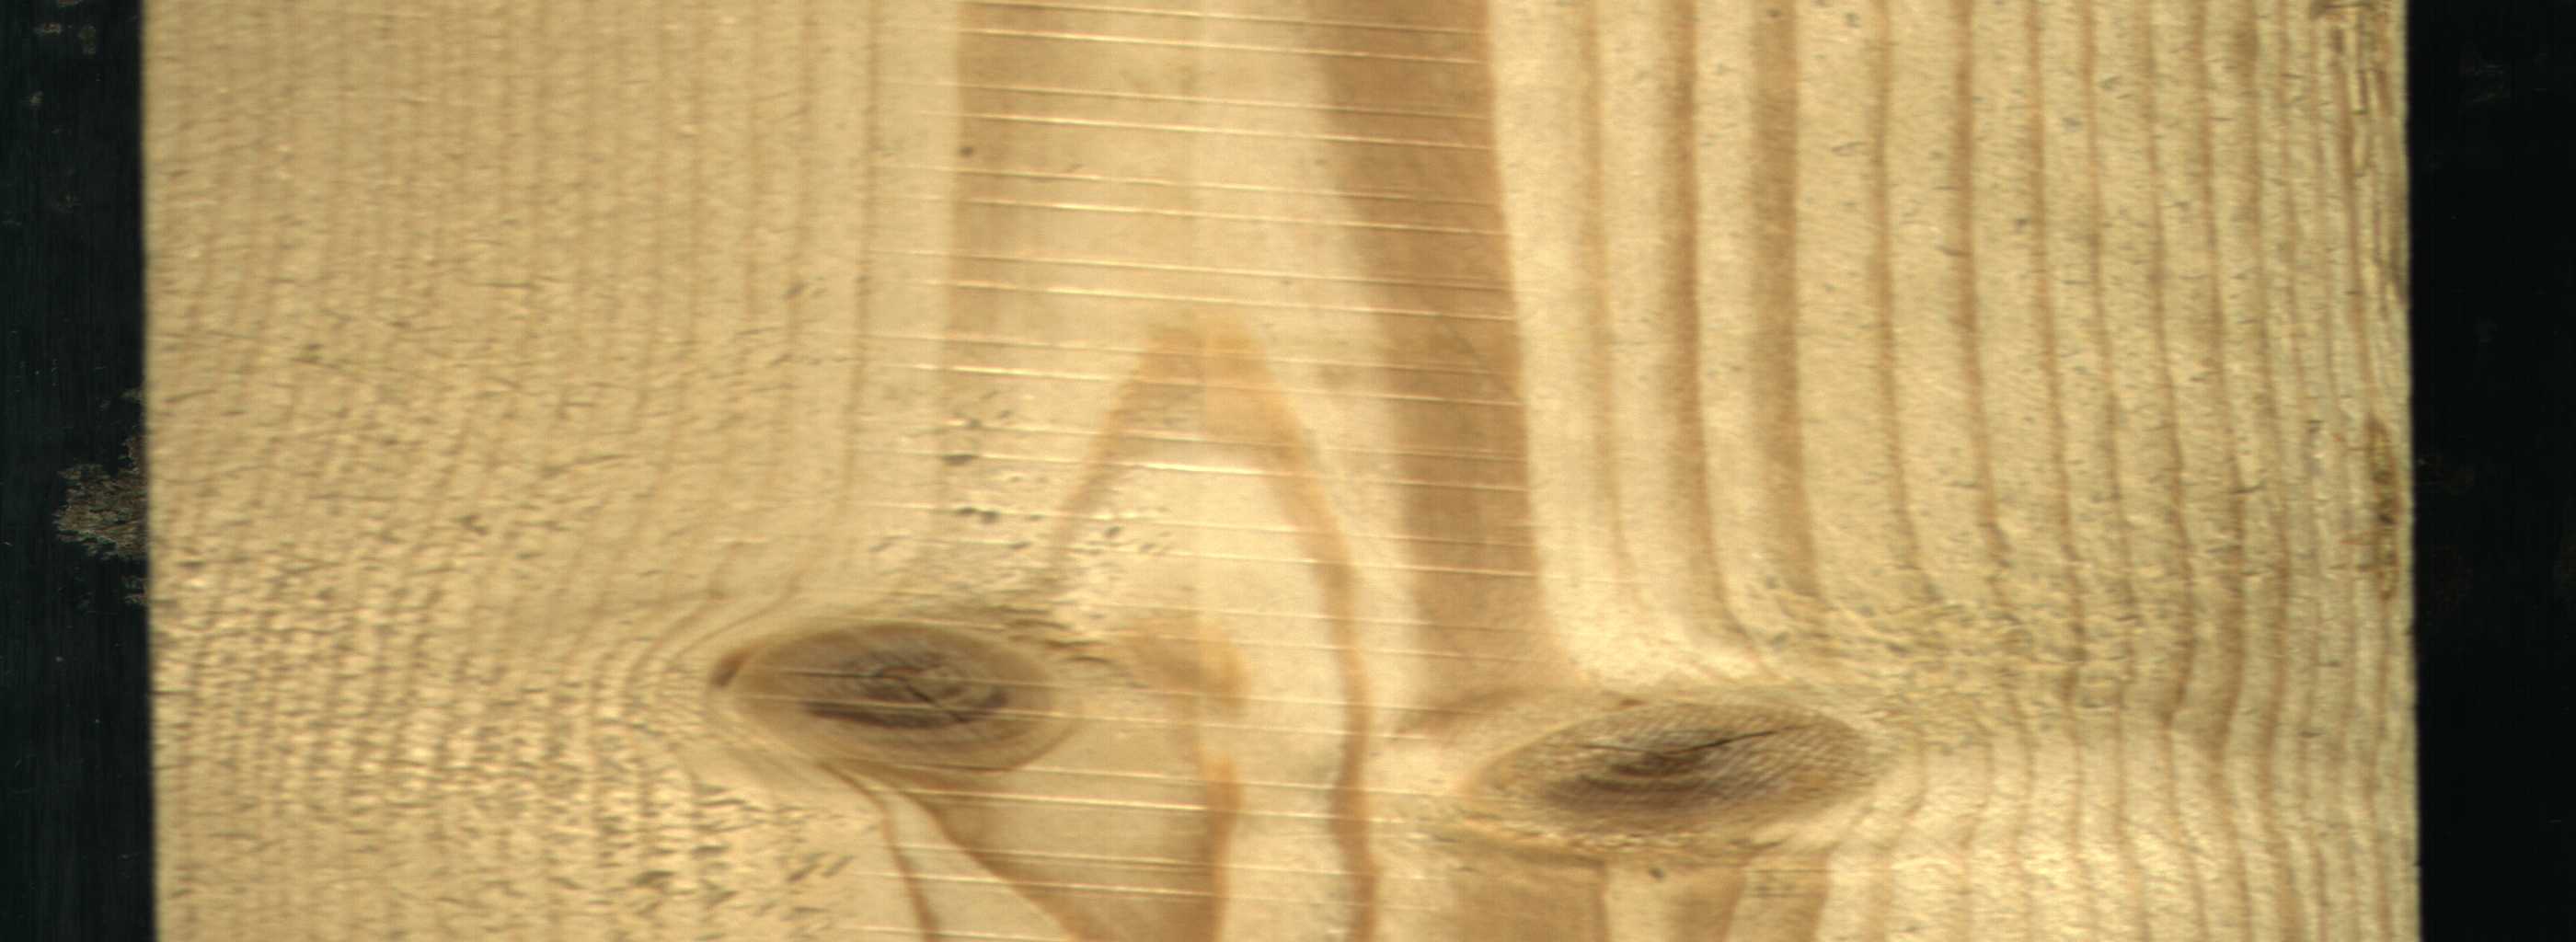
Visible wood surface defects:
Live_Knot
Live_Knot